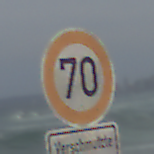
Verkehrszeichen: Geschwindigkeit70
Zusatzzeichen unten: HinweiseAufGefahrenDurchVerbaleAngabe4
Umgebung: Outdoor, Suburban
Tageszeit: MorningAfternoon
Wetter: PartlyCloudy
Licht: Natural
Jahreszeit: NotSpecified
Kontrast: HighContrast